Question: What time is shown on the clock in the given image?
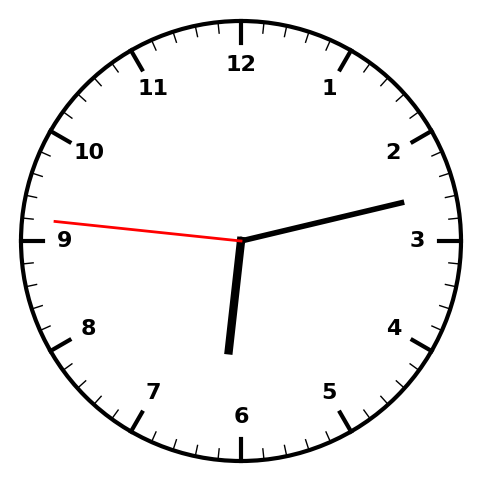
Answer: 06:12:46